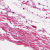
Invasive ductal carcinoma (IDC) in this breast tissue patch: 0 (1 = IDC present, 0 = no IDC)